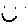
Label: smiley face